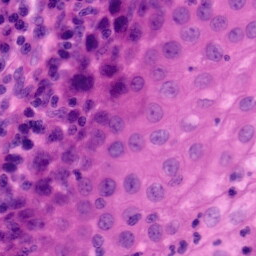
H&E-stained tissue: Tonsil